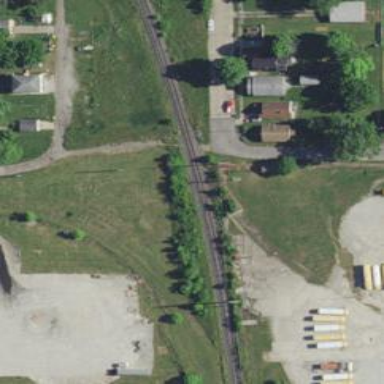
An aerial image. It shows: Railway crossing.